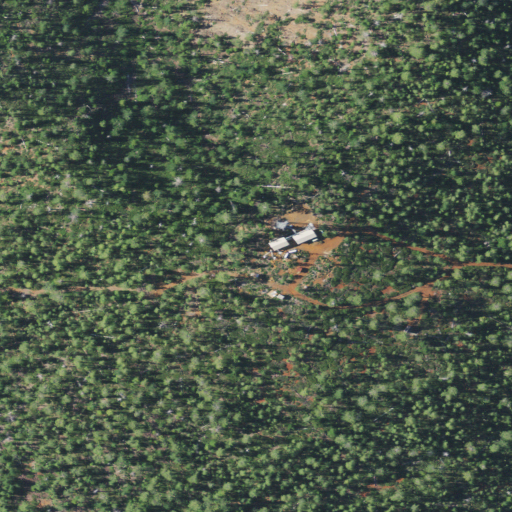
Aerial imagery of mountain in Oregon named Eight Dollar Mountain containing evergreen forest, open development, and low intensity development